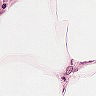
Metastatic tissue present: no